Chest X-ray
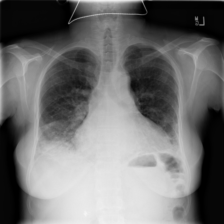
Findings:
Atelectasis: negative
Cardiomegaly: positive
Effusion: negative
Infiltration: positive
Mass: negative
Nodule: negative
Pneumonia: negative
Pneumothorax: negative
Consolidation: positive
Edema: negative
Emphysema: negative
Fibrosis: negative
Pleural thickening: negative
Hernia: negative